Question: I'm new to team city and trying to invoke deployment tool using REST API. I'm trying to pass power shell script the build.number from team city. My question is how can I run PS script from TeamCity and pass it the $build parameter value
This is PS my script:
'''
param (
[string]$build = "#build#"
)
$cred = New-Object System.Net.NetworkCredential("user", "password")
$url = 'http://server-ip:8080/datamanagement/a/api/create-release'
$request = [Net.WebRequest]::Create($url)
$request.ServicePoint.Expect100Continue = $false
$request.PreAuthenticate = $true
$request.Credentials = $cred
$request.Headers.Add("AUTHORIZATION", "Basic c3VwZXJ7482ewfc3974yOnN1c2Vy"); # user:pass encoded in base 64
$request.ContentType = "application/json"
$request.Method = "POST"
$data = (New-Object PSObject |
Add-Member -PassThru NoteProperty environment "QA" |
Add-Member -PassThru NoteProperty template "Regression on AutoNolio" |
Add-Member -PassThru NoteProperty release "Nolio build: $build" |
Add-Member -PassThru NoteProperty application "RunAutomation" |
Add-Member -PassThru NoteProperty version "$build" |
Add-Member -PassThru NoteProperty doStepsValidation "false" |
Add-Member -PassThru NoteProperty releaseType "Major"
) | ConvertTo-JSON
Write-Host $data
# Write-Host $cred.Password
$bytes = [System.Text.Encoding]::ASCII.GetBytes($data)
$request.ContentLength = $bytes.Length
$requestStream = [System.IO.Stream]$request.GetRequestStream()
$requestStream.write($bytes, 0, $bytes.Length)
$response = $request.GetResponse()
[IO.Stream] $stream = $response.GetResponseStream()
[IO.StreamReader] $reader = New-Object IO.StreamReader($stream)
[string] $output = $reader.readToEnd()
$stream.flush()
$stream.close()
# // return the text of the web page
Write-Host $output
'''
I'm setting the followoing configuration:

But I'm getting this errors when running the buld:
'''
[17:43:37]Checking for changes
[17:43:37]Publishing internal artifacts (1s)
[17:43:37]Clearing temporary directory: C:\BuildAgent2 empuildTmp
[17:43:37]Checkout directory: C:\BuildAgent2\workkac7a3aa06b293
[17:43:37]Updating sources: agent side checkout (3s)
[17:43:41]Starting: C:\Windows\sysnative\cmd.exe /c C:\Windows\System32\WindowsPowerShell1.0\powershell.exe -NonInteractive -build 14 -Command - <C:\BuildAgent2 empuildTmp\powershell3648184935303703255.ps1 && exit /b %ERRORLEVEL%
[17:43:41]in directory: C:\BuildAgent2\workkac7a3aa06b293
[17:43:41]-build : The term '-build' is not recognized as the name of a cmdlet,
[17:43:41]function, script file, or operable program. Check the spelling of the name, or
[17:43:41]if a path was included, verify that the path is correct and try again.
[17:43:41]At line:1 char:1
[17:43:41]+ -build 14 -Command -
[17:43:41]+ ~~~~~~
[17:43:41] + CategoryInfo : ObjectNotFound: (-build:String) [], CommandNotFo
[17:43:41] undException
[17:43:41] + FullyQualifiedErrorId : CommandNotFoundException
[17:43:41]
[17:43:41]Process exited with code 1
[17:43:41]Publishing internal artifacts
[17:43:42]Build finished
'''
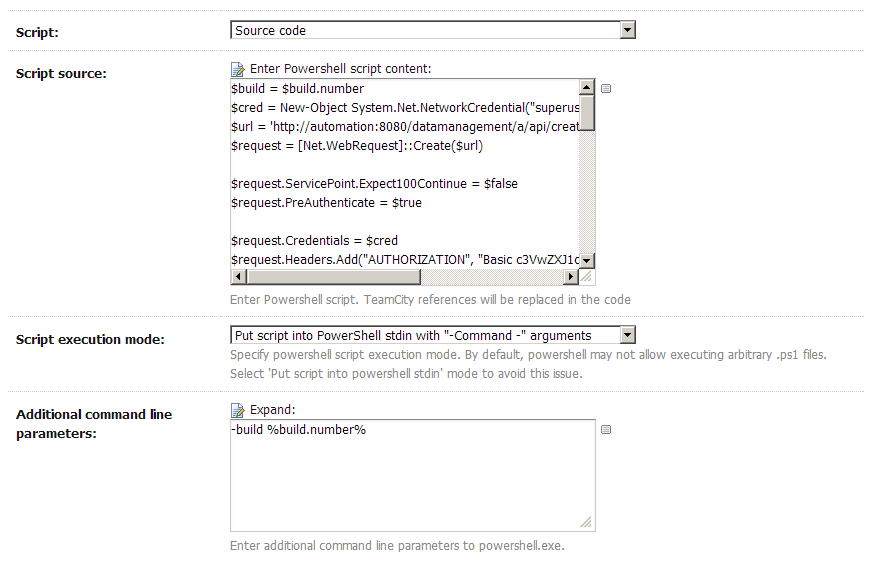
Answer: Graimer is correct; you can use '%build.number%' to insert the build number into your script. To expand on the answer, this is one of many of TeamCity's <URL>. If you type an opening percent sign in the code textbox, TeamCity will show a dropdown containing all the possible parameters you can insert.
You have to be careful about some, because they're inserted as barewords into your script. If, for example, you store common configuration files in '%agent.work.dir%', and you try to run the following copy command:
'''
cp %agent.work.dir%\config .\config
'''
The command will be expanded to something like
'''
cp C: eamcity install\config .\config
'''
And that won't work, because Powershell will think you're trying to copy the file 'C: eamcity'. So make sure you put that entire argument inside quotes:
'''
cp "%agent.work.dir%\config" .\config
'''
As a side note, using templates with custom <URL> is incredibly useful, so you can use the same scripts in multiple build configurations. It's like adding functions to a language: you get reuse and ease of modification.
Also, in versions of TeamCity before 7.1.1, there's <URL> relating to running scripts with the Script Execution Mode set to '-Command', so if you're running 7.0 or earlier, it's safer to use '-File'